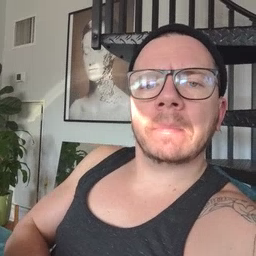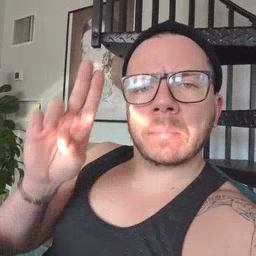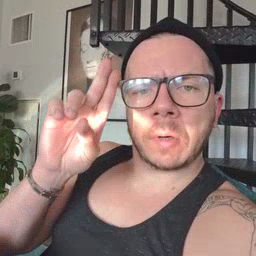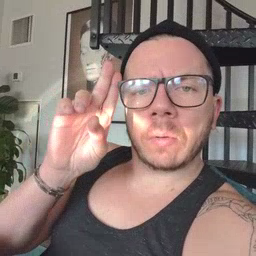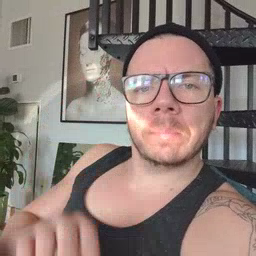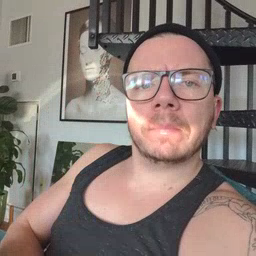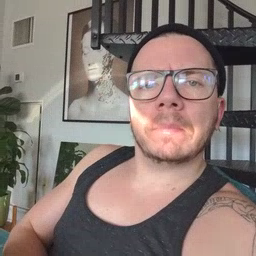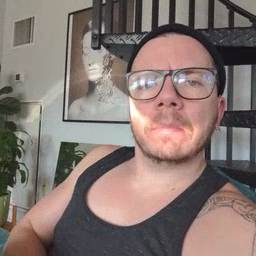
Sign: uncle